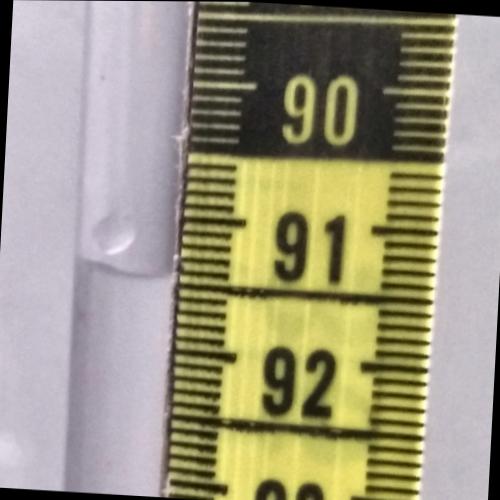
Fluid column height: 91.4 cm